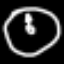
Label: clock